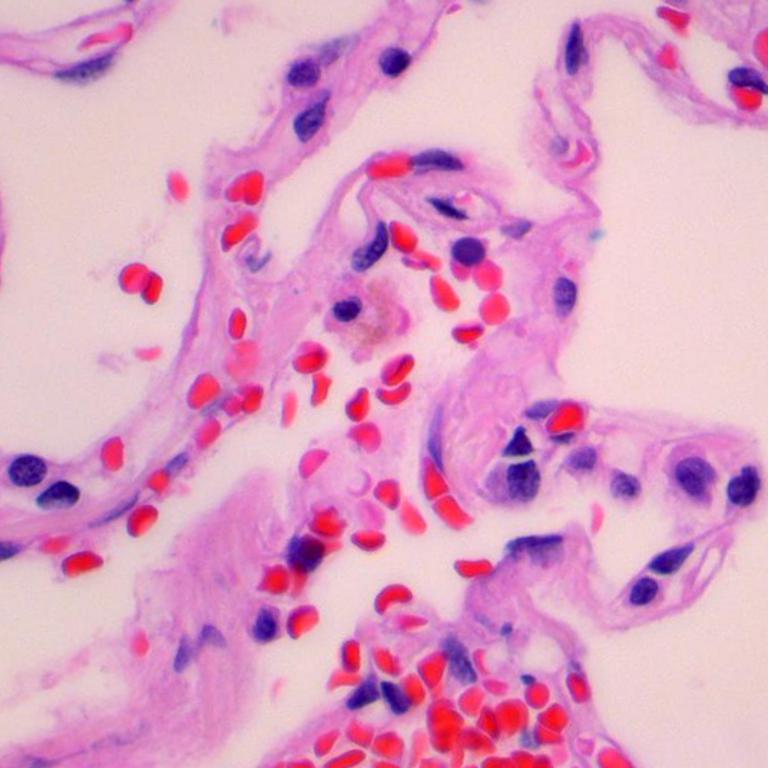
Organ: lung
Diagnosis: benign